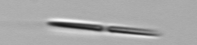
Label: pennate_Pseudo-nitzschia